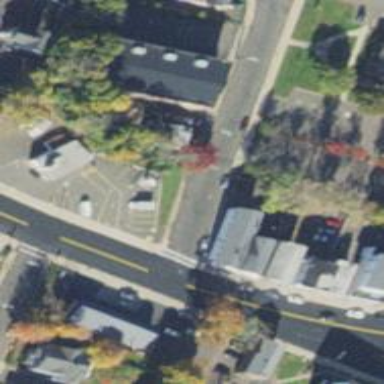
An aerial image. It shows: Convenience shop.